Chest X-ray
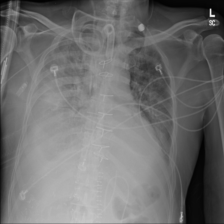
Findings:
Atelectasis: negative
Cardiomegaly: negative
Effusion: negative
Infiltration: positive
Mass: negative
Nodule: negative
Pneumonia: negative
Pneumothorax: negative
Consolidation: positive
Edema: negative
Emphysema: negative
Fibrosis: negative
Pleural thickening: negative
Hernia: negative